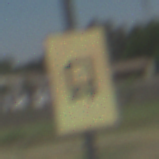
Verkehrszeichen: KennzeichnungspflichtigeFahrzeugeGefaehrlicheGueterOhnePfeilsymbol
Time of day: Midday
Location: Outdoor (Nature)
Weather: Clear
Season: NotSpecified
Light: Natural